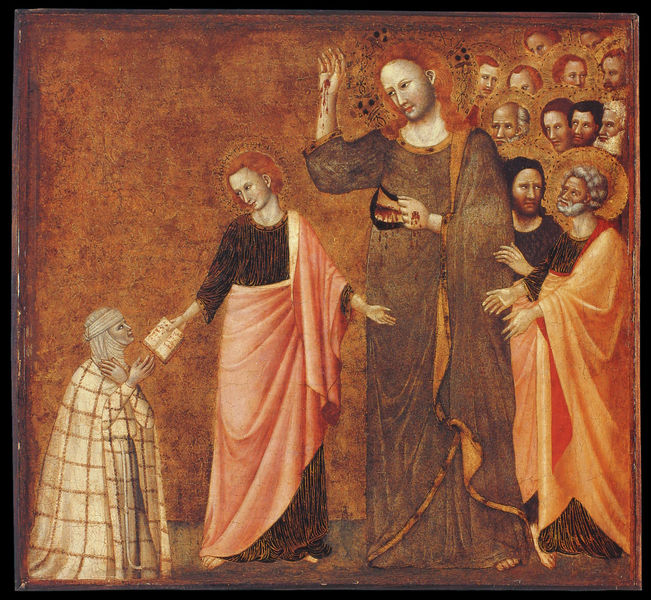
Titel: Vision der Beata Chiara
Künstler: Maestro di Verucchio
Institution: London, National Gallery
Schlagwörter: gemälde, gott, hand, mann, umhang, wunde, menschen, braun, frau, grau, männer, orange, rot, bart, bibel, hände, kirche, gold, mantel, tücher, gotik, locken, rosa, kopftuch, thomas, nagel, rothaarig, karos, blut, greis, buch, knien, nonne, heiligenschein, rote haare, nimbus, bluten, christus, jesus, stigma, stigmata, wunden, wundmale, knieend, mittelalter, romanik, segnen, heiliger, heilige, jünger, heilig, maria, punziert, christentum, goldgrund, ikone, auferstehung, tafelbild, stifterin, kreuznimbus, apostel, mission, glorie, seitenwunde, evangelist, evangeliar, hellhäutig, heiligen, segnet, auferstanden, äbtissin, chrisus, ungläubiger